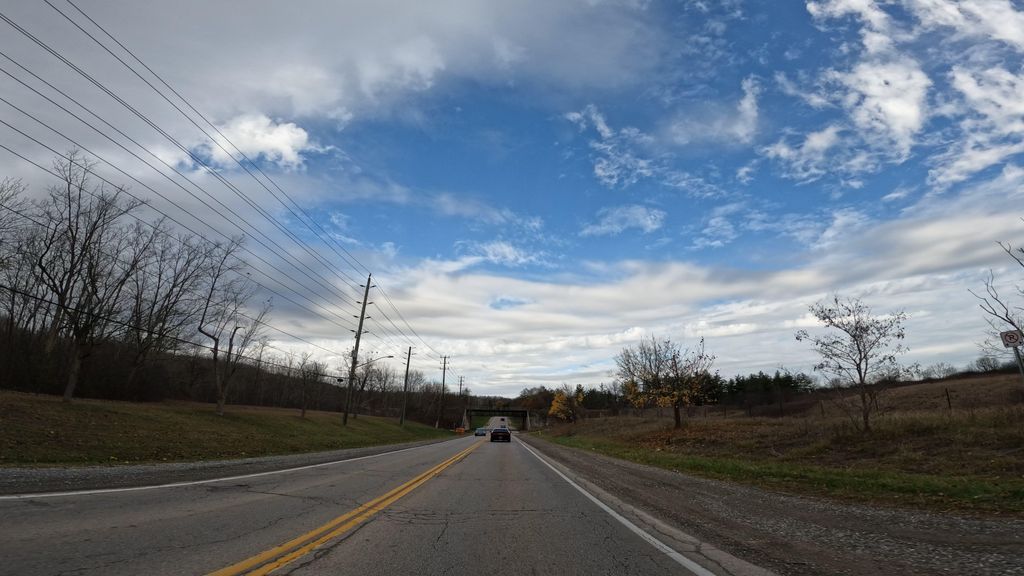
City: hamilton